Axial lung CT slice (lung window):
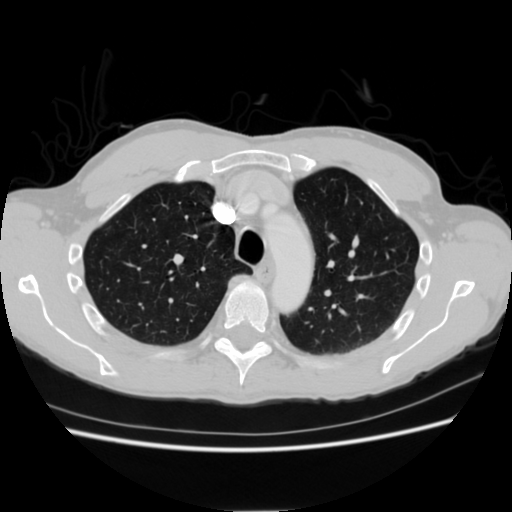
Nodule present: no